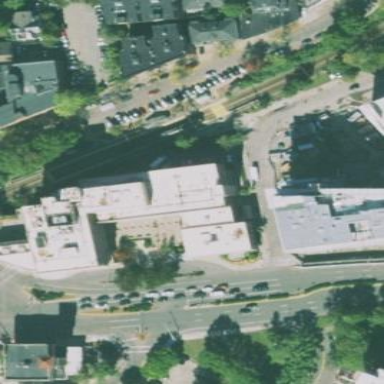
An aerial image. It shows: Office building with flat roof.